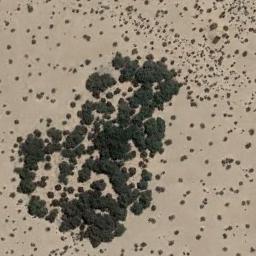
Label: chaparral